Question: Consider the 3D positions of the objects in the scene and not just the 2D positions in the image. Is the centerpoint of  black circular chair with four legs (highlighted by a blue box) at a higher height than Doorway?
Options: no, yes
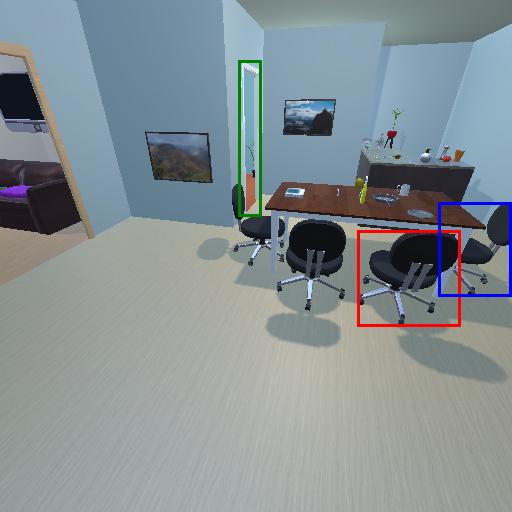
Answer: no